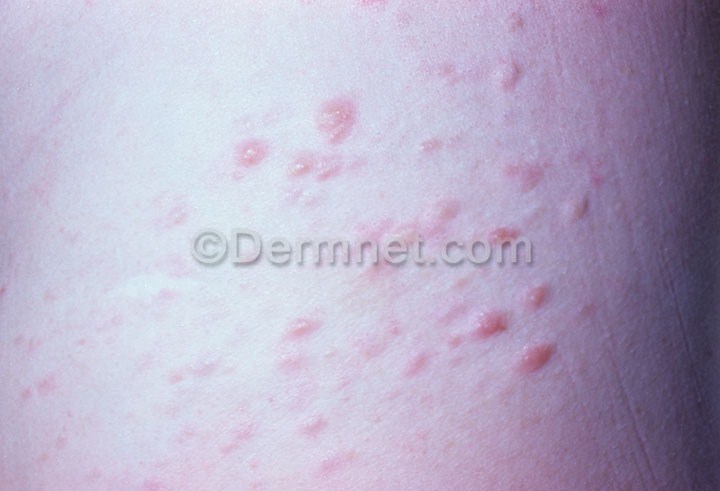
Disease: Seborrheic Keratoses and other Benign Tumors